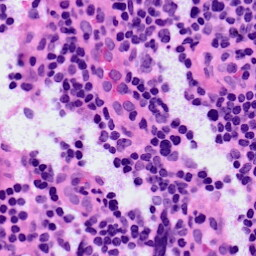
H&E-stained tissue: LymphNode